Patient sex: M
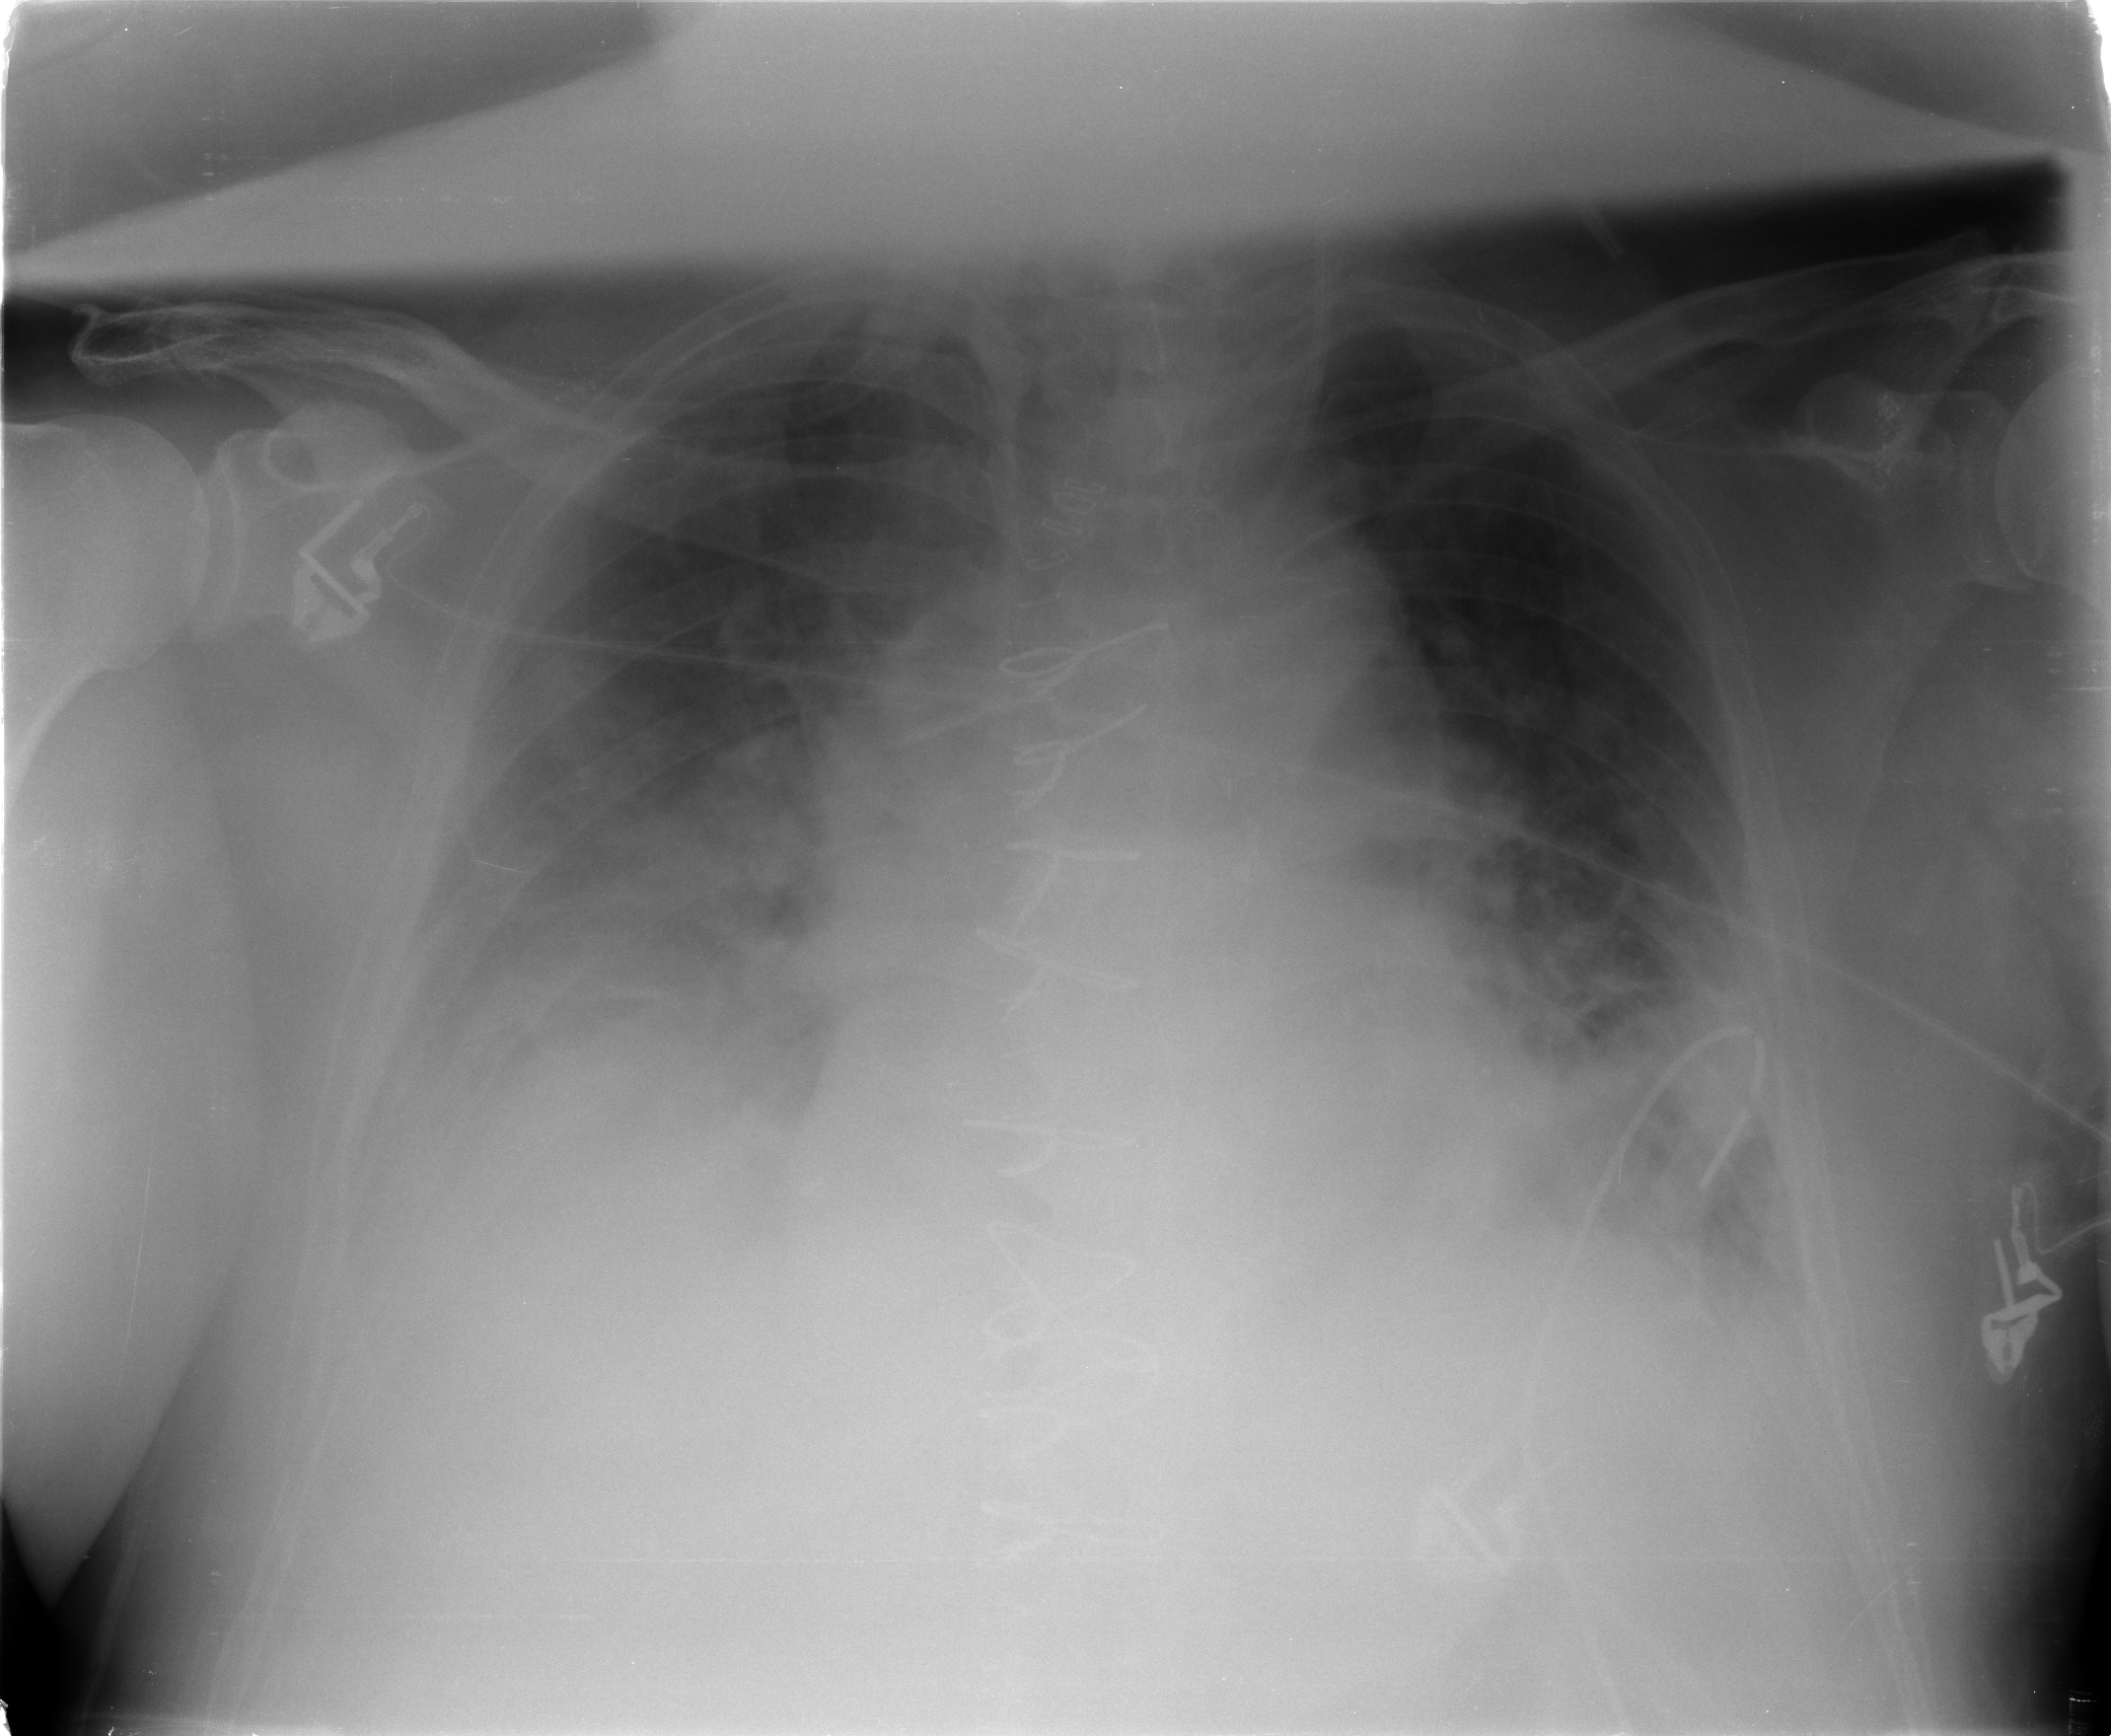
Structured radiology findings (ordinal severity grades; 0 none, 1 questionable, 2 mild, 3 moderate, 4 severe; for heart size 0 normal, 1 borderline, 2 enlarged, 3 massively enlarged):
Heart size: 1
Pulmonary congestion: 2
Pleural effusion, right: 3
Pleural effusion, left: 2
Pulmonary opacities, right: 2
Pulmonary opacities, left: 2
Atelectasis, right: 3
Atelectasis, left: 3